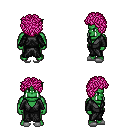
a pixel art fantasy rpg character, male body template, orc, green skin, gray robe, magenta pants, pink curly afro hairstyle, white slippers, four views (front, back, left, right), 2x2 character sprite sheet, small pixel art, hard edges, no anti-aliasing